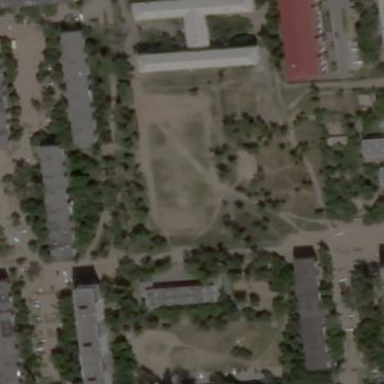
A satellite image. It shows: School.